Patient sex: M
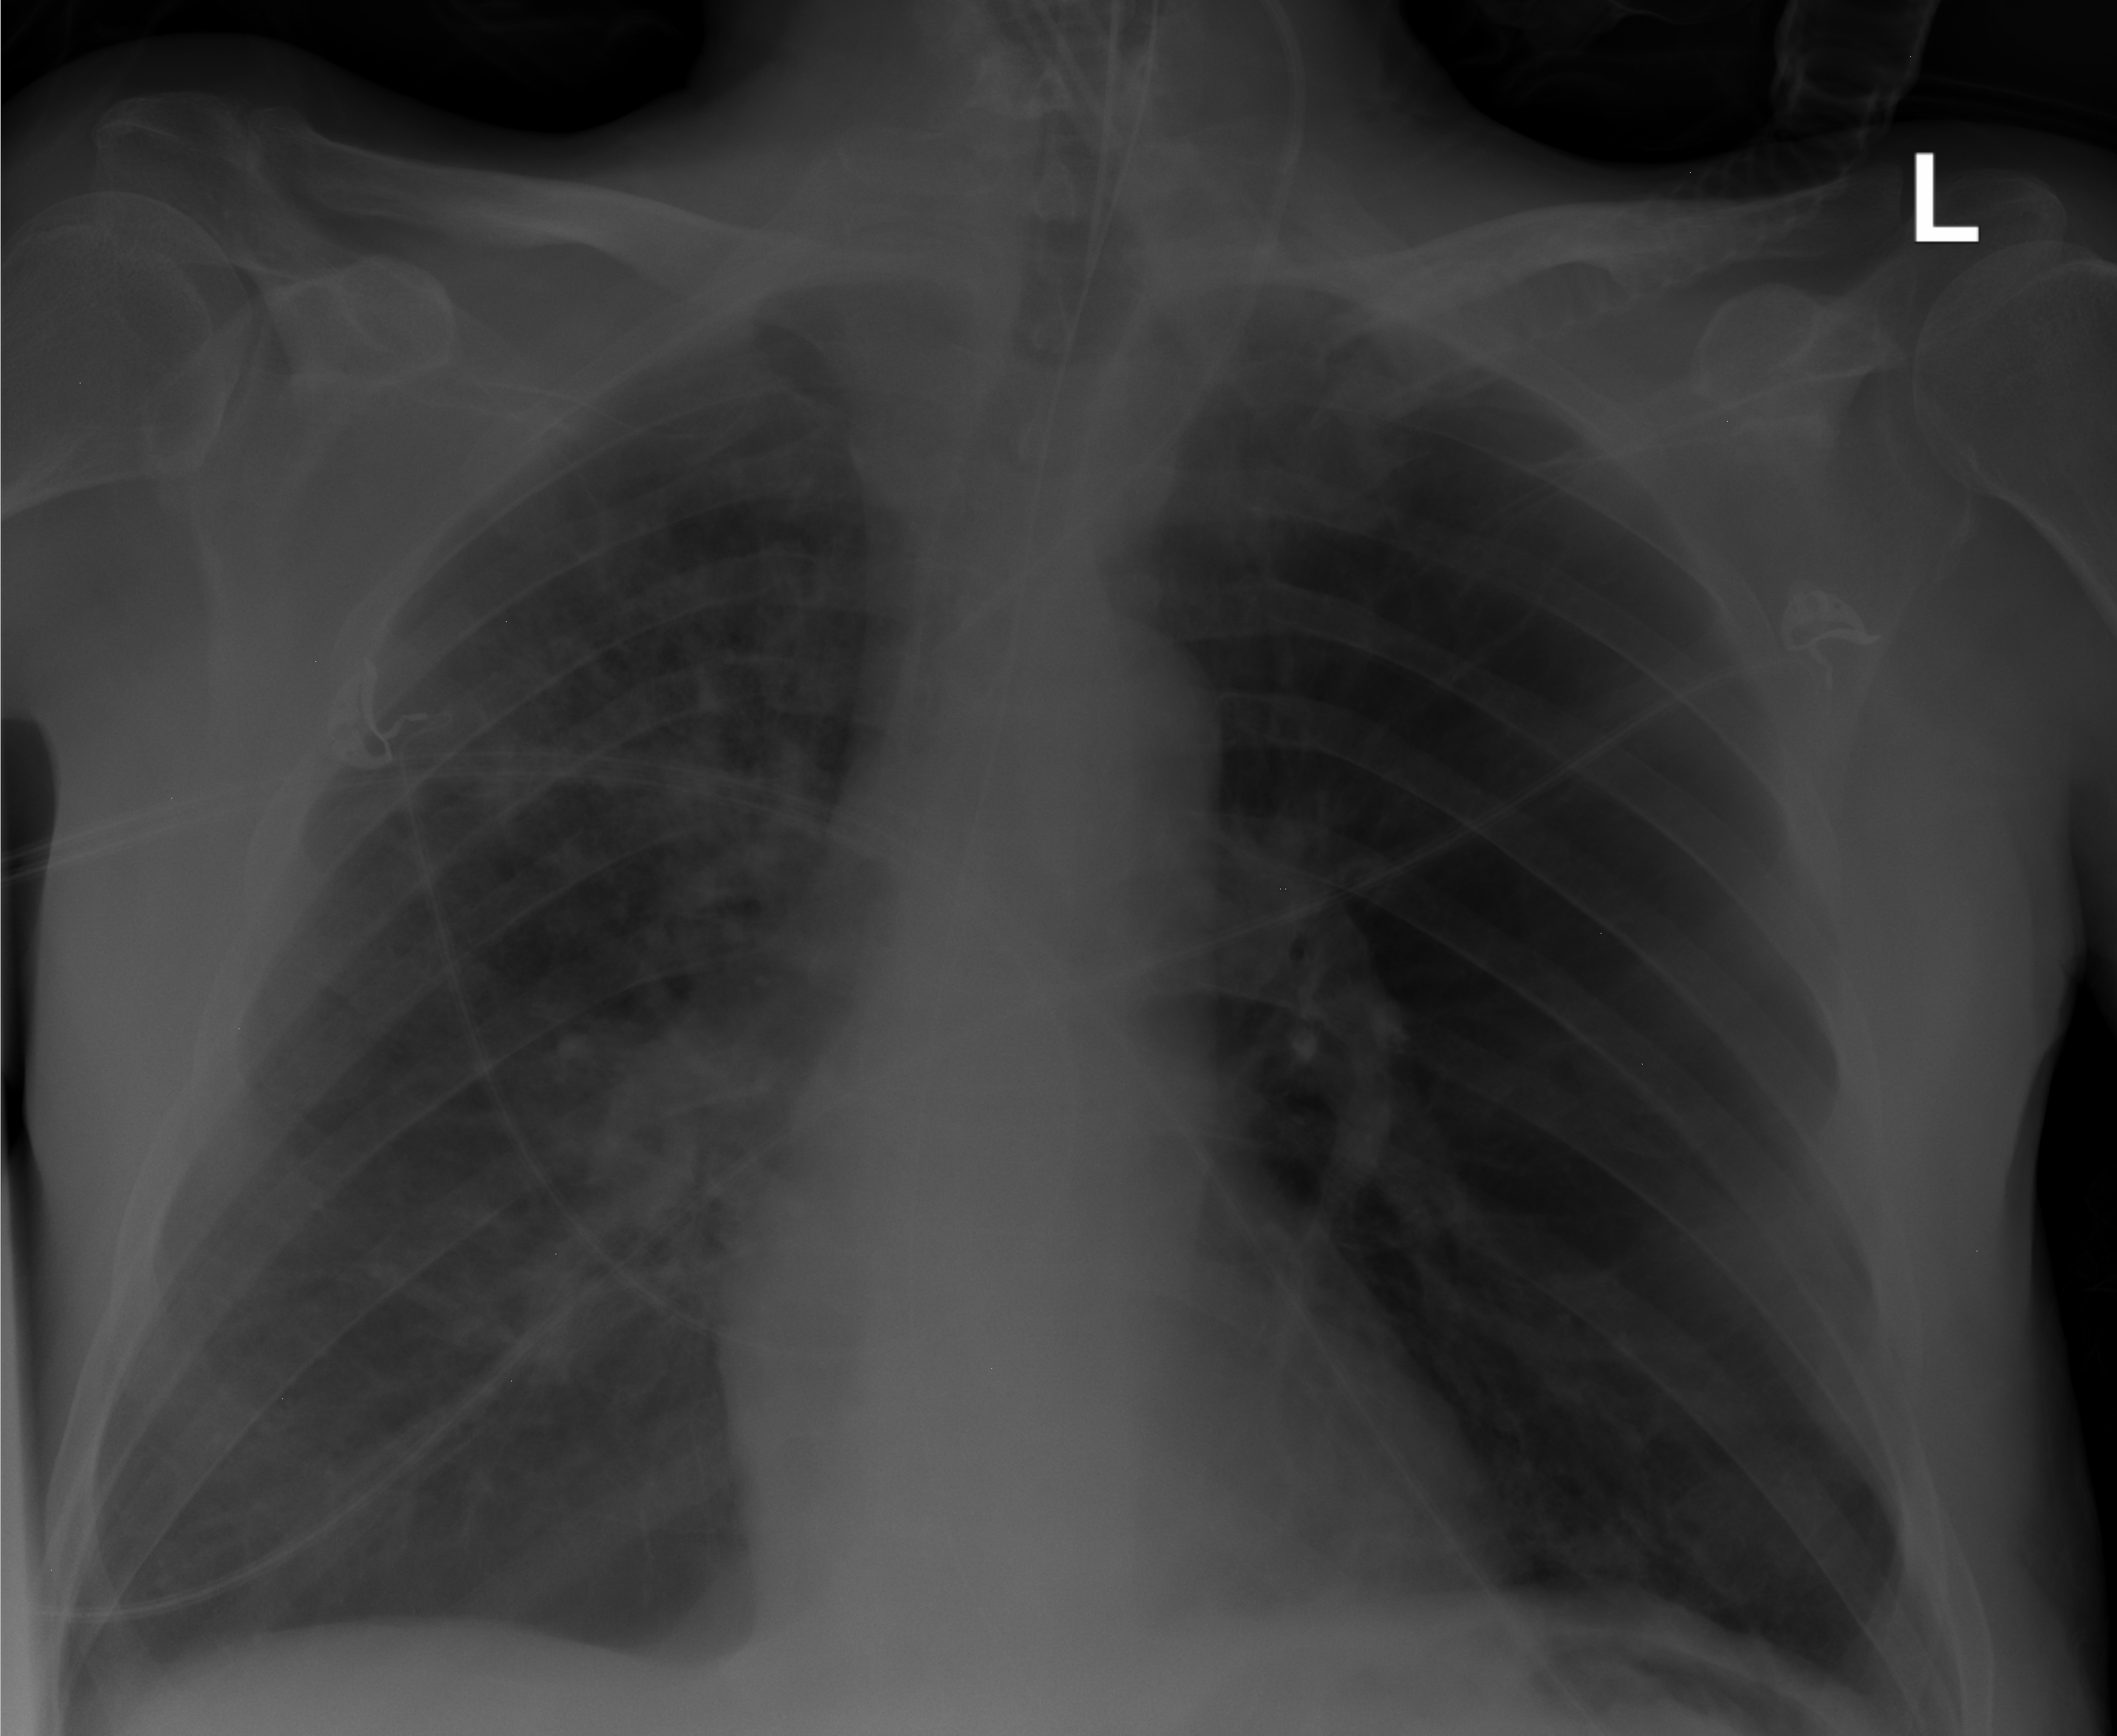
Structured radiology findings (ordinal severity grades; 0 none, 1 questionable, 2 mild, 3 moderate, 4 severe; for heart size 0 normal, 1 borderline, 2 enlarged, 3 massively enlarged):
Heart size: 0
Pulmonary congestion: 0
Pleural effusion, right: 0
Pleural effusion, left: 2
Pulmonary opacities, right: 2
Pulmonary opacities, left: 0
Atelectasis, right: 2
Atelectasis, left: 2